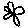
Label: flower